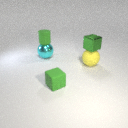
large cyan metal sphere behind small green rubber cube